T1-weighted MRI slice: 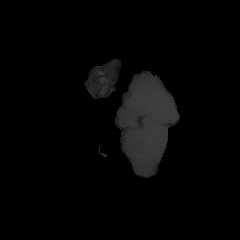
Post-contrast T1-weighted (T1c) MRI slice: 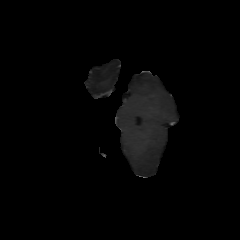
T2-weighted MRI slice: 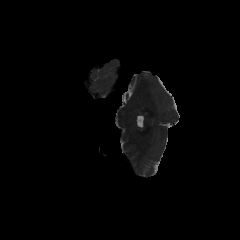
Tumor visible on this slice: no